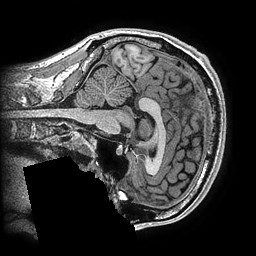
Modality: T1w
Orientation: sagittal
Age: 30
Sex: male
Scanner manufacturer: ge
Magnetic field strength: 3 T
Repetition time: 0.006952 s
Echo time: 0.00292 s